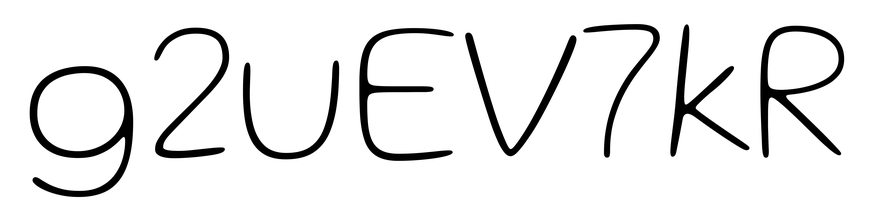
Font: Gluten_Thin